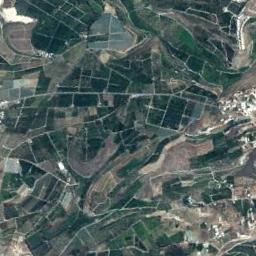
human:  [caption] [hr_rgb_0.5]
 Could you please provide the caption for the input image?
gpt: There are several dirt roads between the rectangular farmlands .

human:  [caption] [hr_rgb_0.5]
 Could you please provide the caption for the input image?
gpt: There are some deep green and bare rectangular farmland .

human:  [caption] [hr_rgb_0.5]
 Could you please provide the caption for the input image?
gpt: Many dense dark green, light green, Khaki and brown mixed rectangular farms of different sizes .

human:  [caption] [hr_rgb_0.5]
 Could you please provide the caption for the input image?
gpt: Lots of green rectangular farmlands of different sizes are on the ground and a residential area is next to the farmlands .

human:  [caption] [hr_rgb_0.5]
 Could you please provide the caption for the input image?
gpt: There are many green rectangular farmlands distributed irregularly .